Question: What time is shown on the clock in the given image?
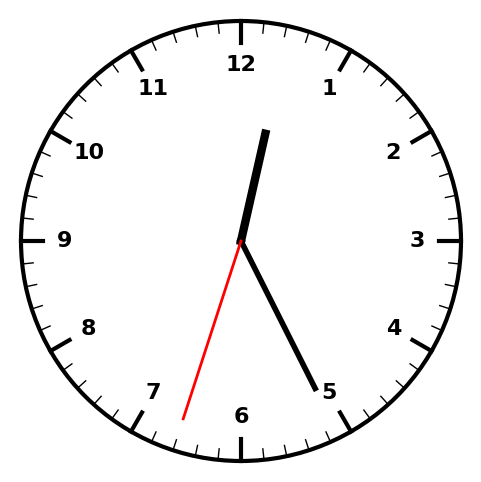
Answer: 12:25:33